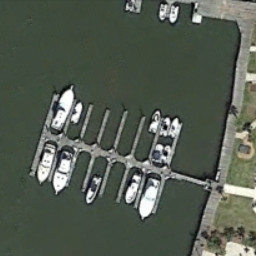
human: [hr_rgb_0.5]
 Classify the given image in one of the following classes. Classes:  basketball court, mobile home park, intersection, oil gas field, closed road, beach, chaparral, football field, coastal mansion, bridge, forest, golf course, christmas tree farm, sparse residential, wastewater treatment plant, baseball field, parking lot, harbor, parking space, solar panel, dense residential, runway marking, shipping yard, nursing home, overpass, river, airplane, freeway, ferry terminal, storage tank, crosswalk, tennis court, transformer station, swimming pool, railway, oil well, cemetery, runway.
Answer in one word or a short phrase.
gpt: ferry terminal